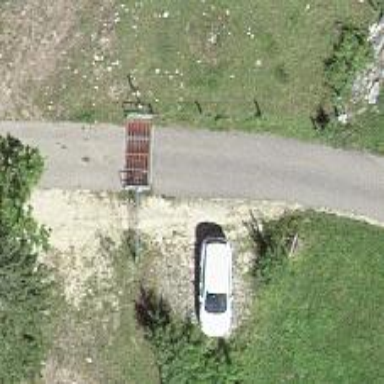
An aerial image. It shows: Cattle grid.